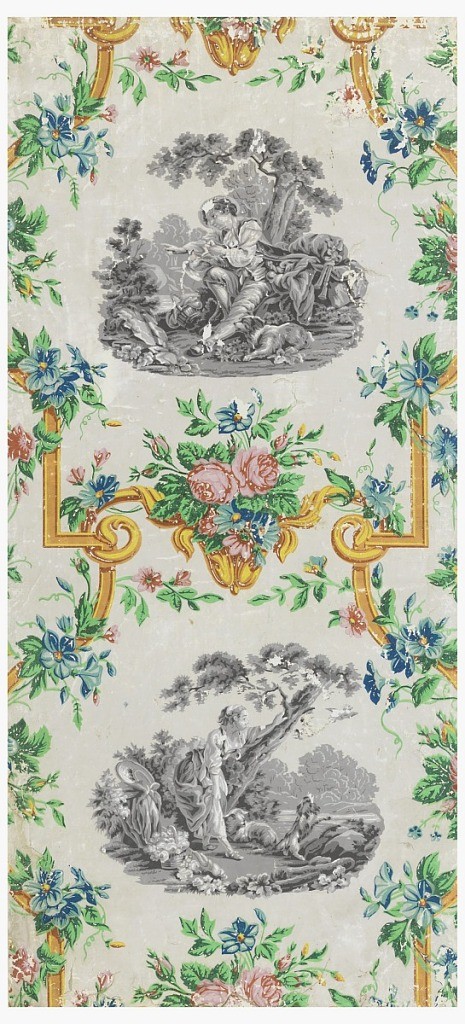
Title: Sidewall
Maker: François Boucher, French, 1703–1770
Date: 1840s
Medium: Block-printed paper
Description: Vertical rectangle. Bright yellow scrollwork frame entwined by floral festoons, enclosing grisaille scenes after Boucher; one derived from his picture "L'Arrive du Courier." Printed in colors on putty-colored ground.